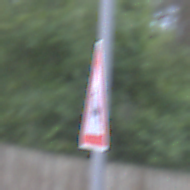
Verkehrszeichen: WildwechselRechts
Umgebung: Outdoor, Urban
Tageszeit: SunriseSunset
Wetter: PartlyCloudy
Licht: Natural
Jahreszeit: NotSpecified
Kontrast: LowContrast